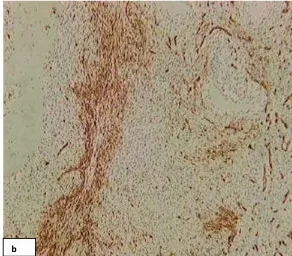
Photomicrography after applying immunohistochemical stains revealing. B) CD34 stain showing focal positivity in stromal cells.
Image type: pathology (immunostaining)